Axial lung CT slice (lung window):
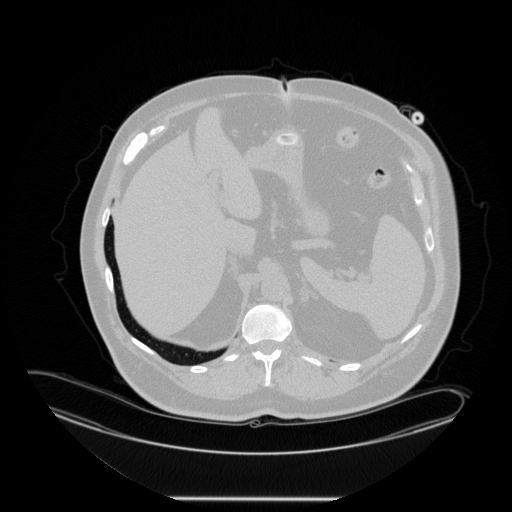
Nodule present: no